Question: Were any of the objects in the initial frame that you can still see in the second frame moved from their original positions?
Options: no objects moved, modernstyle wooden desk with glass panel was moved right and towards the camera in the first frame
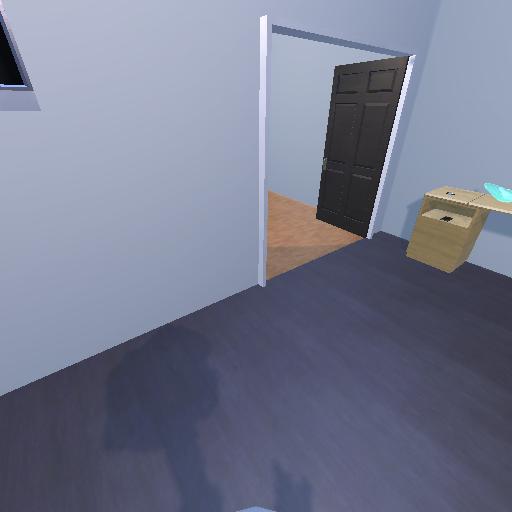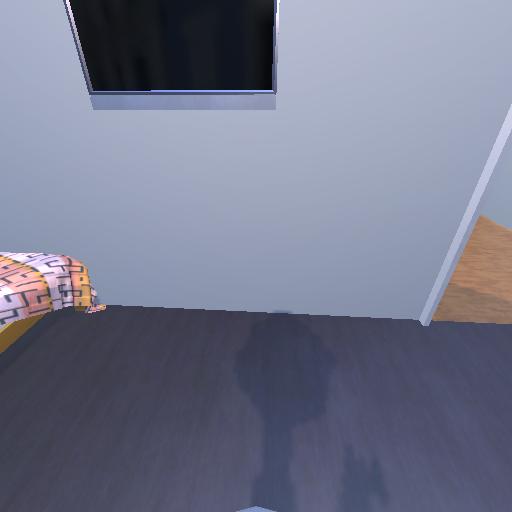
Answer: no objects moved